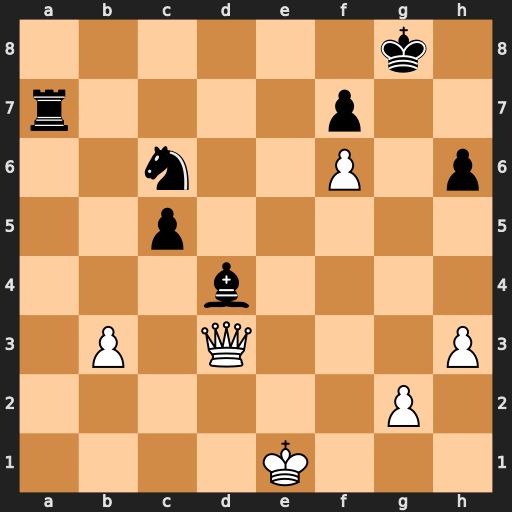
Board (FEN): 6k1/r4p2/2n2P1p/2p5/3b4/1P1Q3P/6P1/4K3
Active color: w
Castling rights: -
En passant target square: -
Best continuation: Qg3+ Kf8 Qd6+